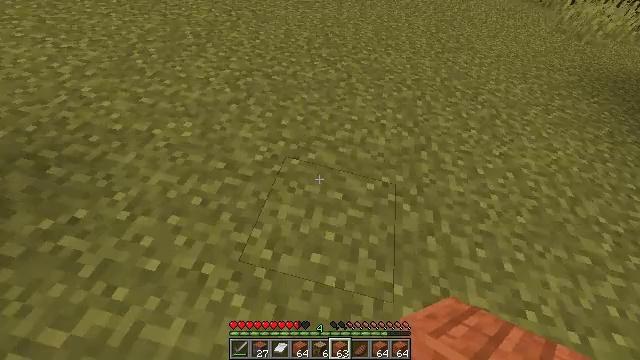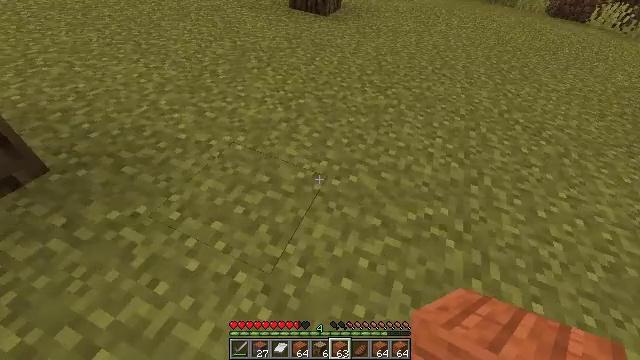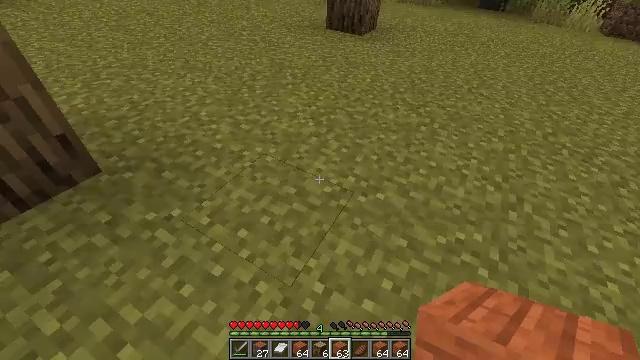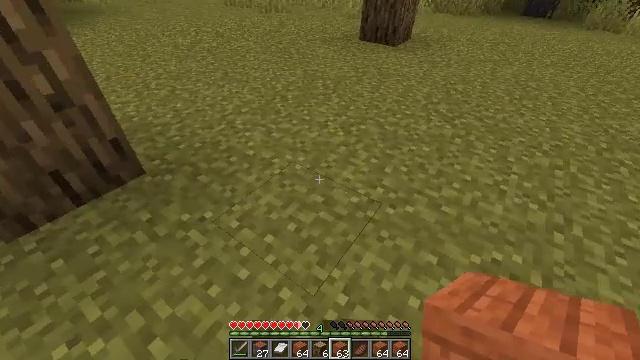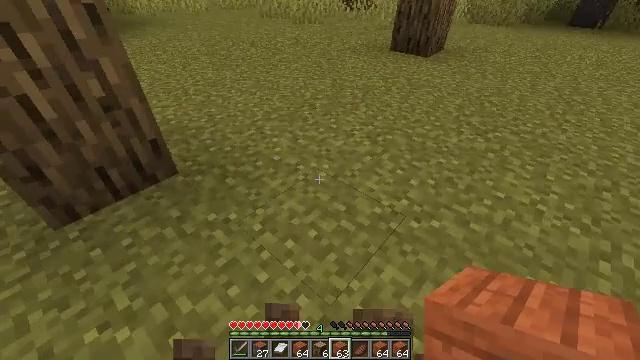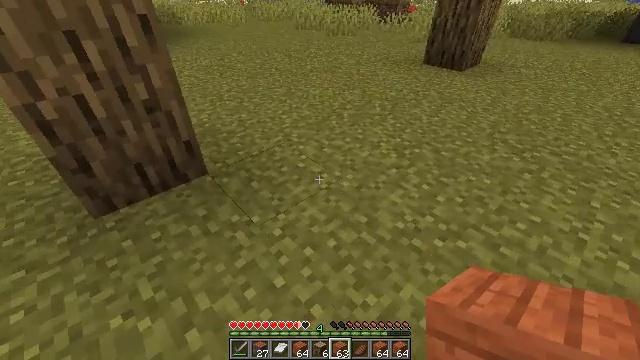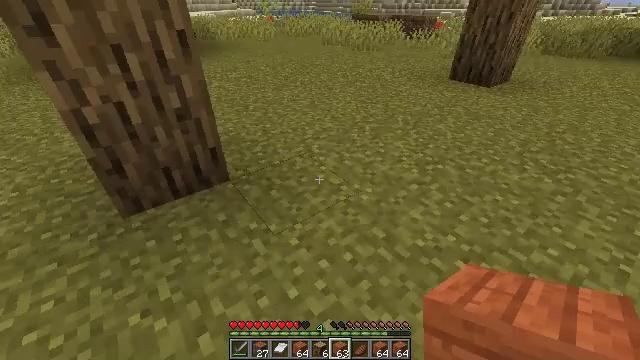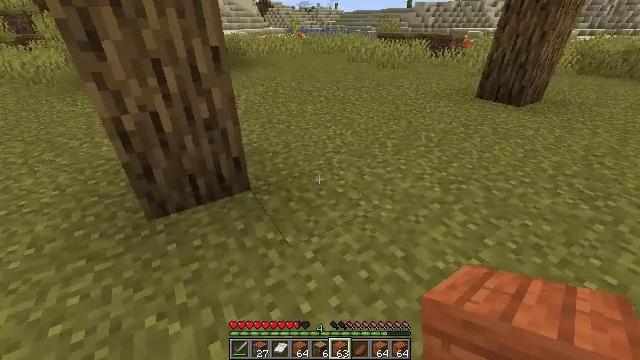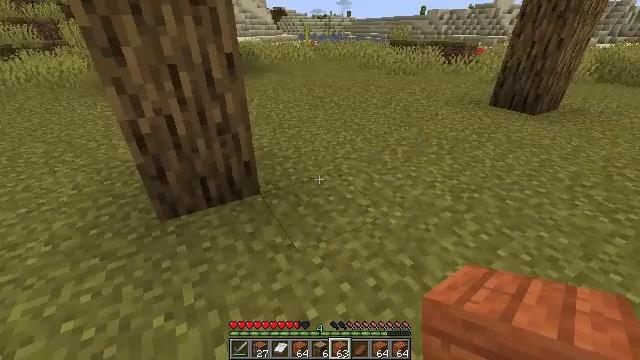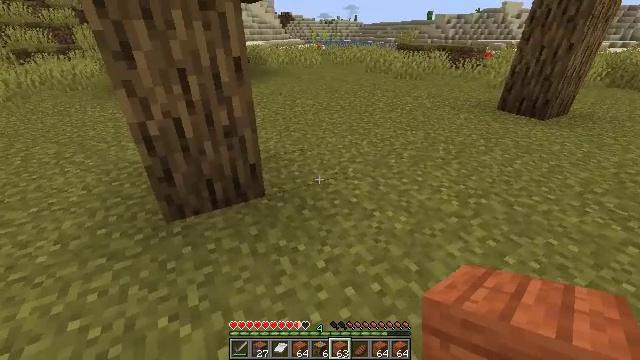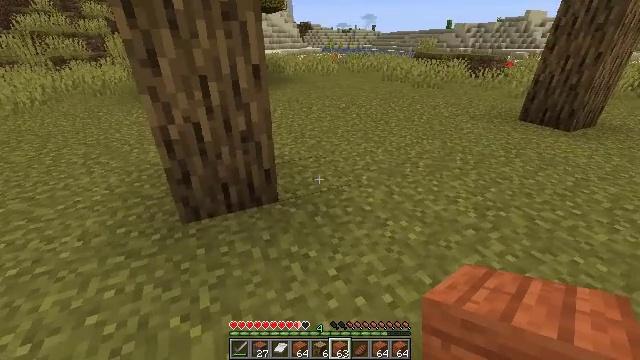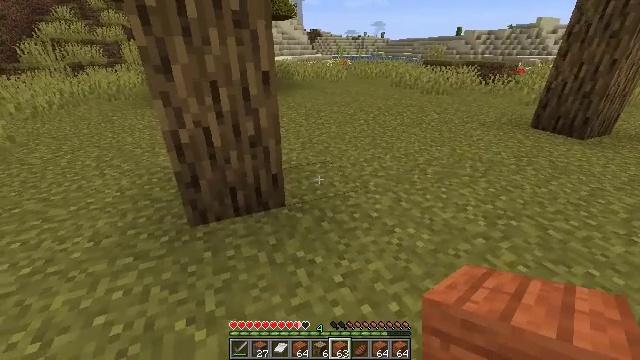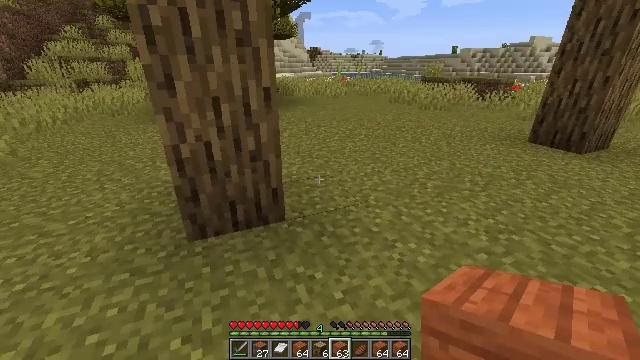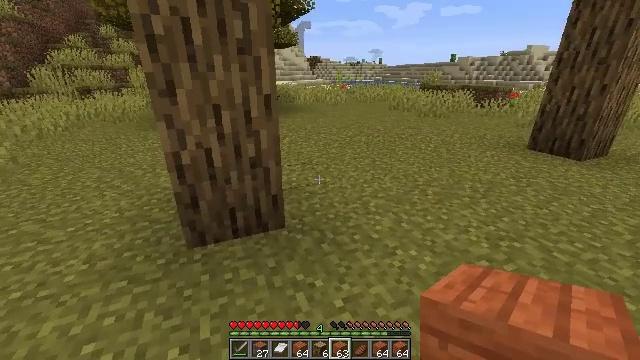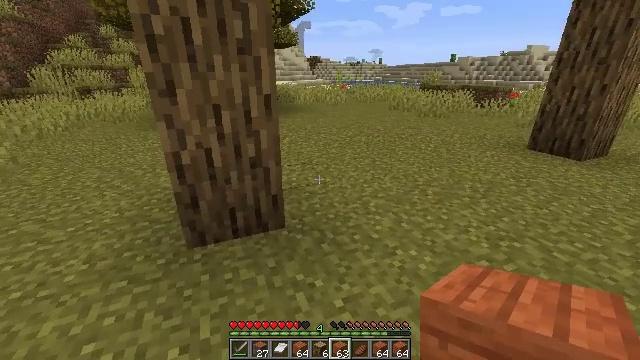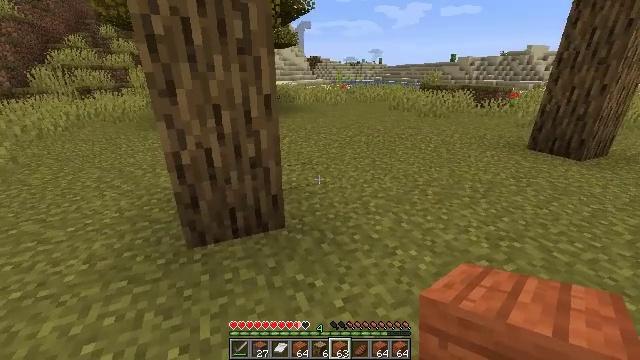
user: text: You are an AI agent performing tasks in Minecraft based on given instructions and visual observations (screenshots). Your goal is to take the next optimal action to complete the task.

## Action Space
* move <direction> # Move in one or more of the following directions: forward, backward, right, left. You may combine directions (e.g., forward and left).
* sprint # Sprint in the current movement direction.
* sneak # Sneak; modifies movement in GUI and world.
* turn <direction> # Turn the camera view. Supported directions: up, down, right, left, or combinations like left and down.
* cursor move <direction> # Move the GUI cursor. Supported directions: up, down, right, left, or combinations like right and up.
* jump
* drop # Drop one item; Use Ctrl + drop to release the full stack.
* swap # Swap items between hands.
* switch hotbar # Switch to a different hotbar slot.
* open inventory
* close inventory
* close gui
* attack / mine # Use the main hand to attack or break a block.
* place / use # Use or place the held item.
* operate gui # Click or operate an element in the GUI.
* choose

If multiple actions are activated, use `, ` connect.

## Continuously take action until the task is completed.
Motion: motion action
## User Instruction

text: Remove acacia planks from a building.
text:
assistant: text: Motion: turn left and up
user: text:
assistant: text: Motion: turn left and up
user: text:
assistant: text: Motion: turn left and up
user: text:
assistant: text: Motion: turn left and up
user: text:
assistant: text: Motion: turn left and up
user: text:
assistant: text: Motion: turn left and up
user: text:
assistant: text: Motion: turn left and up
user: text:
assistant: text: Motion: turn left and up
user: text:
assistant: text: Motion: turn left
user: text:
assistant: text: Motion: turn left and up
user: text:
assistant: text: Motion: turn left and up
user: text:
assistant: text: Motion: turn up
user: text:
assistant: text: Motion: turn up
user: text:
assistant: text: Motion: no_op
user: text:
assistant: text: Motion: no_op
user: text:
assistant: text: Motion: no_op
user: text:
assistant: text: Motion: no_op
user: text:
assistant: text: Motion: no_op
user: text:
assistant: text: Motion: turn left and up
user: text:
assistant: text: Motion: turn left and up
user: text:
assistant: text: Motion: turn left and up
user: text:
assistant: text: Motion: turn left and up
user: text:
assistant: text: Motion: turn up
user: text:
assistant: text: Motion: turn up
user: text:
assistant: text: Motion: no_op
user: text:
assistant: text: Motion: no_op
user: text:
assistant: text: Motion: no_op
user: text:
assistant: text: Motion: no_op
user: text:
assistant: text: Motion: no_op
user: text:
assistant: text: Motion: no_op